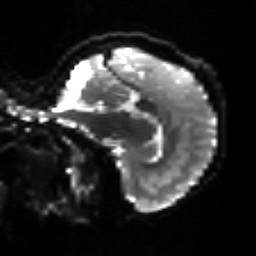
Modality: sbref
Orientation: sagittal
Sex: female
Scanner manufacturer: siemens
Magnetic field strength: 3 T
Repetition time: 5 s
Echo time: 0.071 s